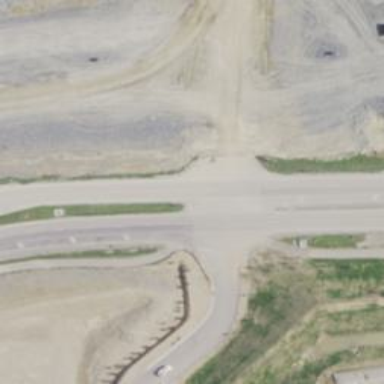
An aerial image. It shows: Marked crossing on cycleway road.